Question: Something seems wrong with the c# database for Accounts:
Right at the database I get the error message of:
> Error 1 The type or namespace name 'Connection' could not be found
(are you missing a using directive or an assembly reference?)
What am I possibly doing wrong with it? I would like to connect to the database in the Accounts

Code 1:
'''
public void setCustAccounts(String custId) {
SQLConnection connect = acctsConnect();
Command statement = null;
ResultSet result = null;
String sql = "SELECT acctNo FROM Accounts Where Cid = '" + custId + "';";
try{
statement = connect.createStatement();
result = statement.executeQuery(sql);
while (result.next()){
result.getRow();
Account acct = new Account(result.getString("acctNo"));
custAccounts.add(acct);
}
}
finally {
connect.close();
}
}
'''
'''
public SQLConnection acctsConnect(){
try{
Class.forName("C:\ChattBankMDB.mdb");
}catch(ClassNotFoundException e){
Console.WriteLine("Error: " + e);
}
SQLConnection connect = null;
try{
connect = DriverManager.getConnection("C:\ChattBankMDB.mdb");
}catch(SQLException e){
Console.WriteLine("Error: " + e);
}
return connect;
}
}
}
'''
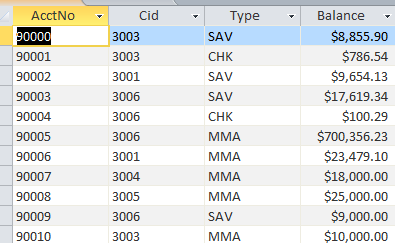
Answer: You are missing the <URL> statement in your code.
'''
using System.Data.SqlClient;
'''